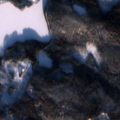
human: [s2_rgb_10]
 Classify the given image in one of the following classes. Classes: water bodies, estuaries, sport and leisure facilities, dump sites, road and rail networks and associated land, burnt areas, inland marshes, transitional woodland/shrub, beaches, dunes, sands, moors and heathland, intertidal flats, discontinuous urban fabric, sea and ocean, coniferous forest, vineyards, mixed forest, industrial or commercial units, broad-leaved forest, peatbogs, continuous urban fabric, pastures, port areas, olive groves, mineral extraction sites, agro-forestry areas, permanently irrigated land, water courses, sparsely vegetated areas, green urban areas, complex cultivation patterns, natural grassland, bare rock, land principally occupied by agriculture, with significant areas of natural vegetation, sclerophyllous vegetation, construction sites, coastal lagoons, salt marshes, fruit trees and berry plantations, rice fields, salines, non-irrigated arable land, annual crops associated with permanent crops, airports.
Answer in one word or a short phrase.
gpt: coniferous forest, mixed forest, transitional woodland/shrub, water bodies